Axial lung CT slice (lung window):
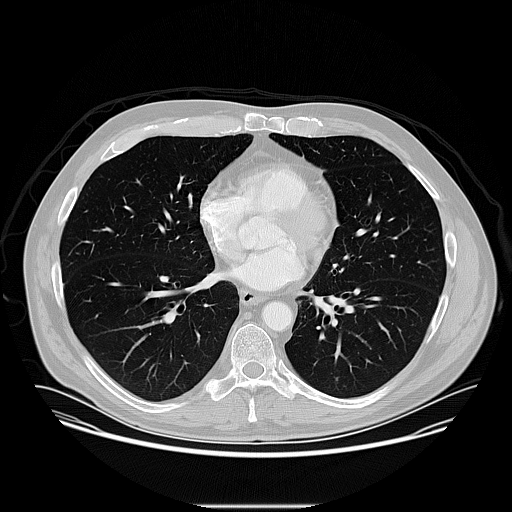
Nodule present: no